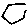
Label: hexagon